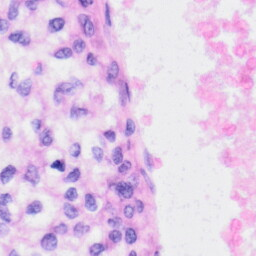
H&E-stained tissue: Liver